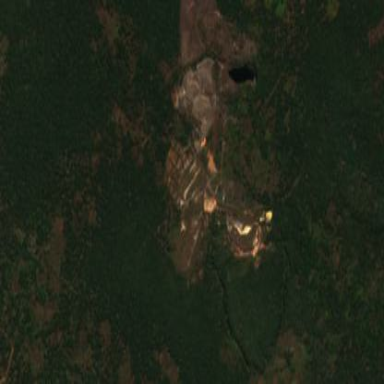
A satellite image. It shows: Quarry area.